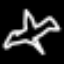
Label: airplane